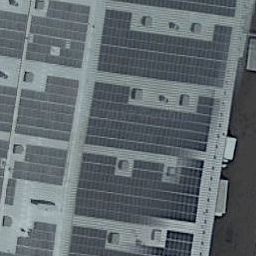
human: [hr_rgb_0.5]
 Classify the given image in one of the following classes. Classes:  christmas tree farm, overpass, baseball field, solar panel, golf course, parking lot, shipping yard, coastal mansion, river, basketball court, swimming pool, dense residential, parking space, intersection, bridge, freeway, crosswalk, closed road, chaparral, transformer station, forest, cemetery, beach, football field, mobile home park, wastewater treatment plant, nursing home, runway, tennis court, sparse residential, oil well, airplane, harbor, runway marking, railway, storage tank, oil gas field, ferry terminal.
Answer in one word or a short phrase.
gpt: solar panel